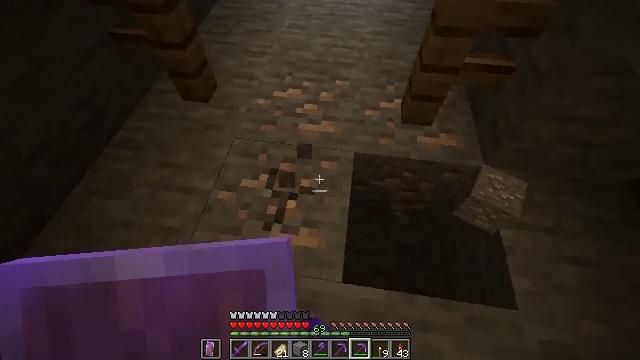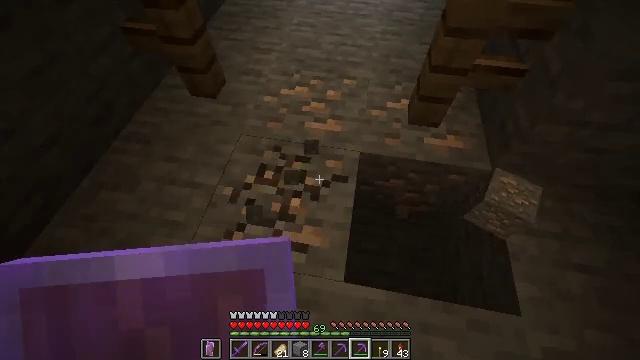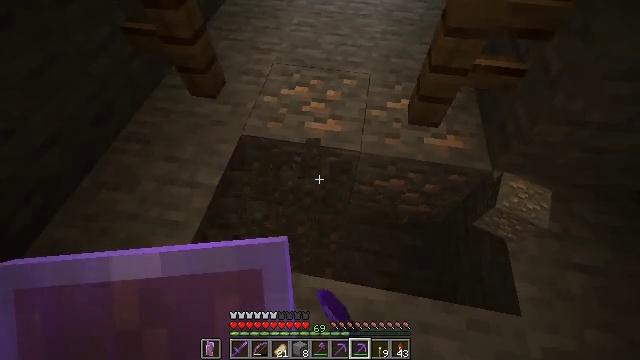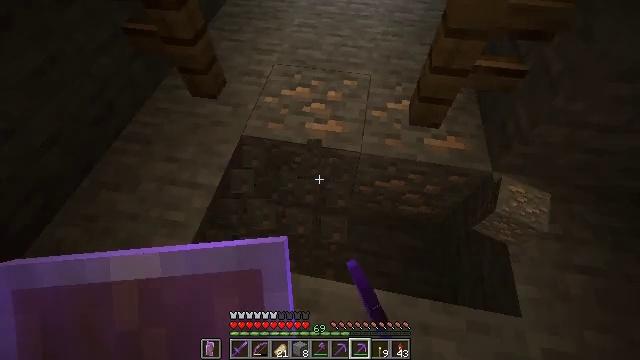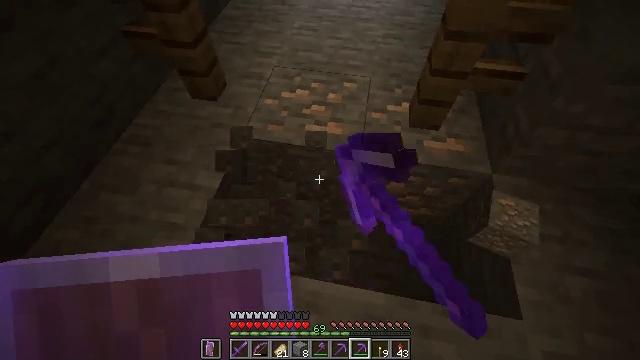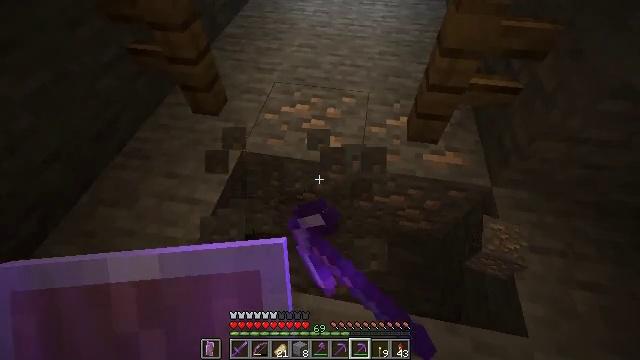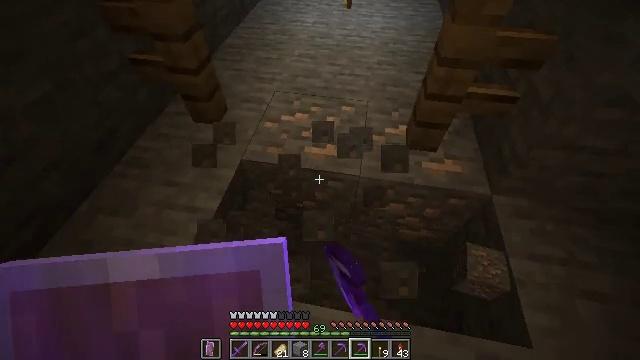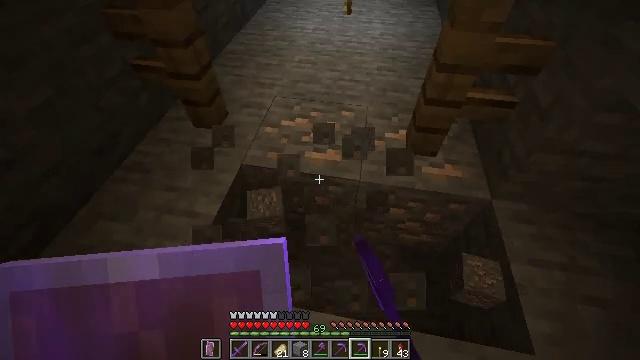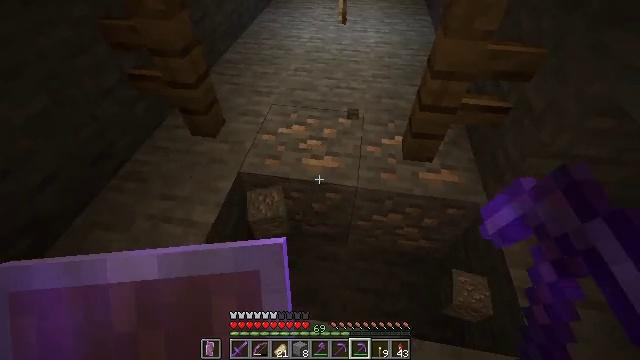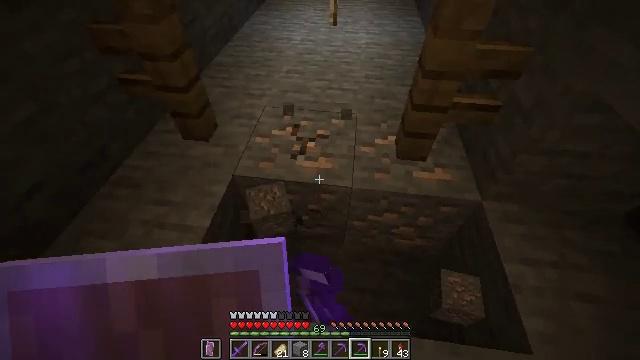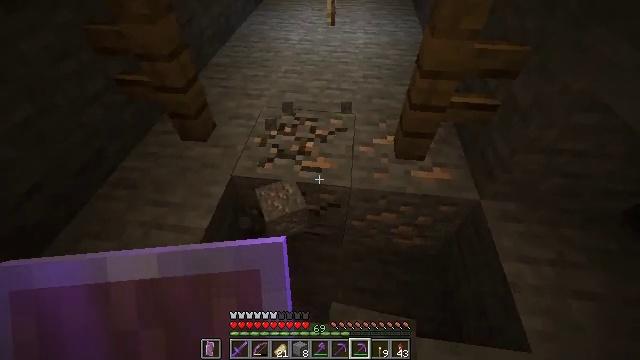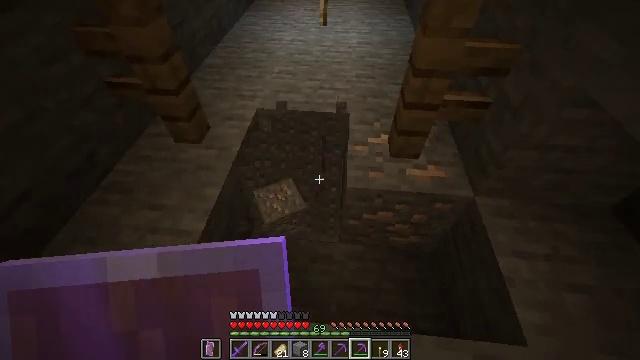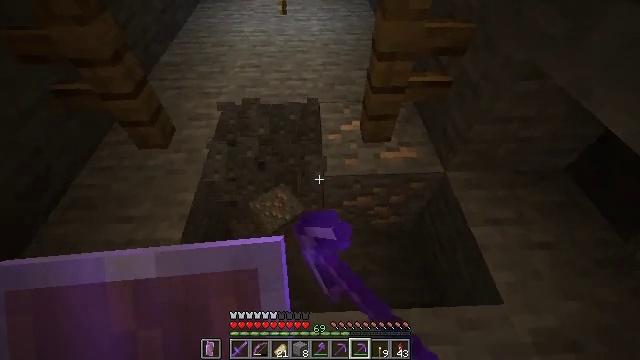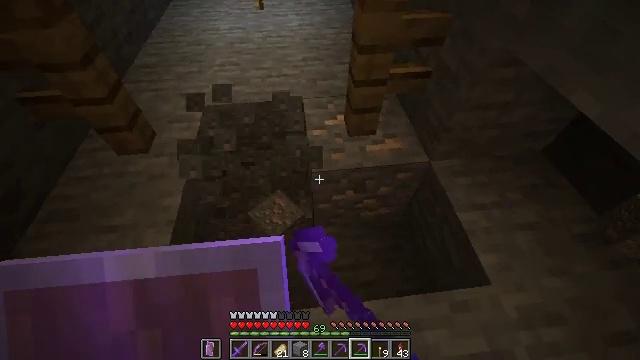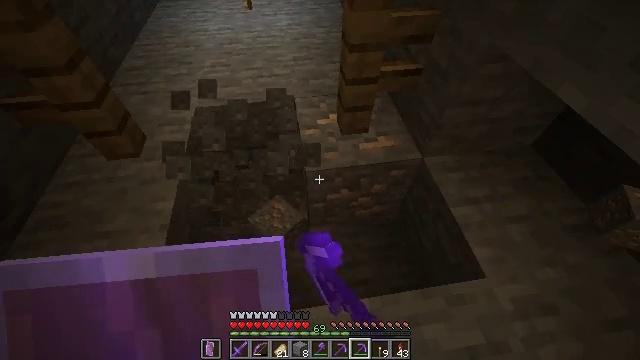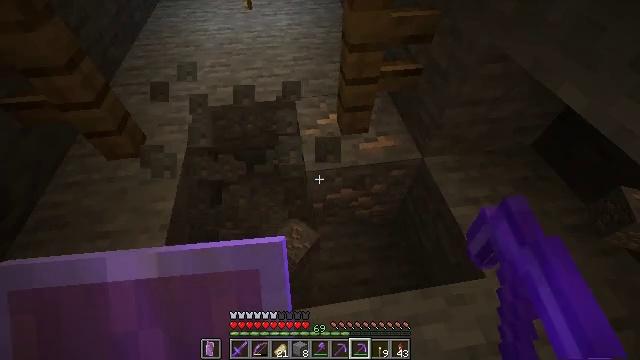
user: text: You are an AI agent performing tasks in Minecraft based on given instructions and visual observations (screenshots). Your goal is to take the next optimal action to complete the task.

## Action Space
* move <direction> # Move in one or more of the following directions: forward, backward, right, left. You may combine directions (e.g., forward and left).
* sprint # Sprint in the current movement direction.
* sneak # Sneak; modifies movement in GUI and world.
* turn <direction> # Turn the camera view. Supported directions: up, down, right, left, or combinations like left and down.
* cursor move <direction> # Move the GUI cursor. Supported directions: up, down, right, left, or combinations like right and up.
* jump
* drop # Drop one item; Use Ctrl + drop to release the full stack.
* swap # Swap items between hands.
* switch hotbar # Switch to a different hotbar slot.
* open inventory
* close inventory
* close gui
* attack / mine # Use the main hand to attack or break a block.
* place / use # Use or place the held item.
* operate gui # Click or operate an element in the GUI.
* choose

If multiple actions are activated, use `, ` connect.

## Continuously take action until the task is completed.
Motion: motion action
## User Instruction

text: Collect iron ore blocks.
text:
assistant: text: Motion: turn left, attack / mine
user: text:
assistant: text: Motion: attack / mine
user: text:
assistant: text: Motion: attack / mine
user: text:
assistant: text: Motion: attack / mine
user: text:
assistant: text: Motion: turn up, attack / mine
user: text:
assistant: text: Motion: turn up, attack / mine
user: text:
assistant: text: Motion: turn up, attack / mine
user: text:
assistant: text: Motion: turn up, attack / mine
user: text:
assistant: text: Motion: turn right, attack / mine
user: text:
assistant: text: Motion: attack / mine
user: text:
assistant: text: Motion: turn right, attack / mine
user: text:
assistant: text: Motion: turn right and down, attack / mine
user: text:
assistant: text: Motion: turn right, attack / mine
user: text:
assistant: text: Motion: turn right, attack / mine
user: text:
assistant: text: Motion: attack / mine
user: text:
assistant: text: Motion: attack / mine
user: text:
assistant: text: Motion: attack / mine
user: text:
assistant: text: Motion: attack / mine
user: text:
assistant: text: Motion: attack / mine
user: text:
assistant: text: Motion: attack / mine
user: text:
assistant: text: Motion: attack / mine
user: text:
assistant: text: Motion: move forward
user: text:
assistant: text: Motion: move forward
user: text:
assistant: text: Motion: move forward
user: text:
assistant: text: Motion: move forward and move left
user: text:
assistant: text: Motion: move forward and move left
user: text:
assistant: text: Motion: move forward and move left, turn right
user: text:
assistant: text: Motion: move forward and move left, turn right and up
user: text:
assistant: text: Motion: move forward and move left, turn right and up
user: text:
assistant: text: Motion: move forward and move left, turn right and up